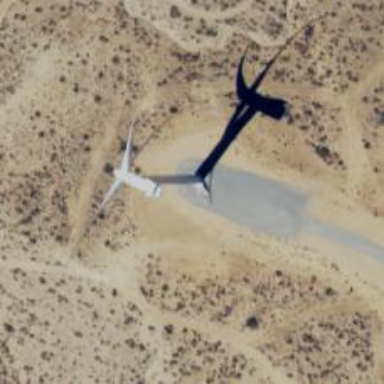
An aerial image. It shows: Wind generator of the horizontal axis type made by Vestas.